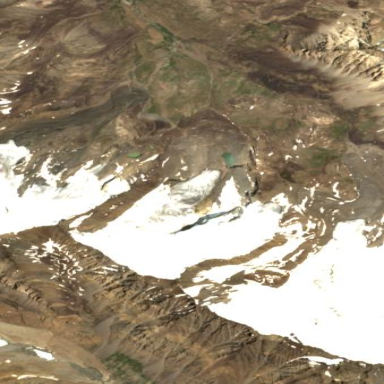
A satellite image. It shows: Majestic glacier in the distance.